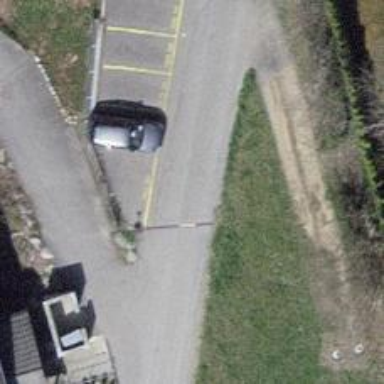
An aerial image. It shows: Lift gate barrier.